Question: I am trying to plot a couple sets of data together in seaborn and I want the related columns to be the same color, but one of them dashed and one solid.
I currently have the data in 4 separate pandas data frames. All 4 have the z-coordinate column (x variable) + 1 density column (y variable):
'''
print(FO_CUR_edit1.head())
'''
'''
In [64]: runcell('**comparative plot: CUR + Ester groups from CUR sims, and water from protein sims**', '/Users/billystone/Desktop/MD_sims/Comparative Analysis/Partial Densities.py')
z-coordinate (nm) Curcumin with FO
0 0.111137 0.0
1 0.333410 0.0
2 0.555684 0.0
3 0.777957 0.0
4 1.000230 0.0
'''
Here is my function I used to plot the data:
'''
def density_plot(sim_name, master_data):
(sns.lineplot(x = "z-coordinate (nm)", y = "Density $(kg m^{-3})$", hue = "Group",
data = pd.melt(master_data,
["z-coordinate (nm)"],
var_name = "Group",
value_name = "Density $(kg m^{-3})$"))
.set_title("Average Densities Perpendicular to
Membrane Axis for " + sim_name))
plt.ylim(-30, 1050)
plt.xlim(0, 11.5)
density_plot("Partial Denisties of CUR", FO_CUR_edit1)
density_plot("", DMPG_CUR_edit1)
density_plot("", FO_CUR_edit2)
density_plot("", DMPG_CUR_edit2)
'''
which results in this plot:

I want to have the two 'curcumin' data sets to be the same color, but one solid line and one dashed. I want the 'ester' groups to be the same way, but with a second color. I tried concatenating the data frames and that didn't work as seaborn applies the linestyle to every line in the plot. I also tried specifying the color by using a 'with' statement, but that also didn't work as I didnt know how to also specify line type using that. Any suggestions would be greatly appreciated.
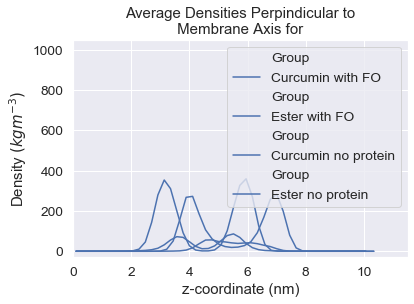
Answer: If you want to use 'lineplot' You need to reorganize your dataframe in 'long-form'. That is, it should have four columns '[z,density,Curcumin/Esther,FO/protein]' where you four datasets are concatenated and the last two columns indicate your groups.
Then you can use a single 'lineplot' call like so:
'''
sns.lineplot(data=<dataframe>, x='z', y='density',
hue='Curcumin/Esther', style='FO/protein', dashes=True, markers=False)
'''
See the examples using both 'hue' and 'style' in <URL>